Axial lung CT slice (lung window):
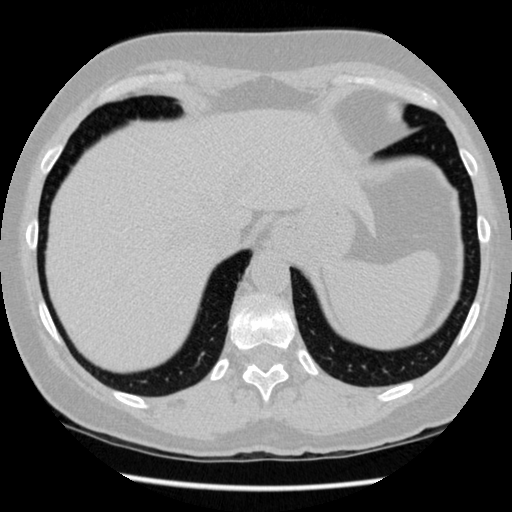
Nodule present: no